You are looking at the short-time Fourier spectrogram of a bearing's acceleration signal. Diagnose the bearing from this image, choosing from: normal, inner_race, outer_race, ball.
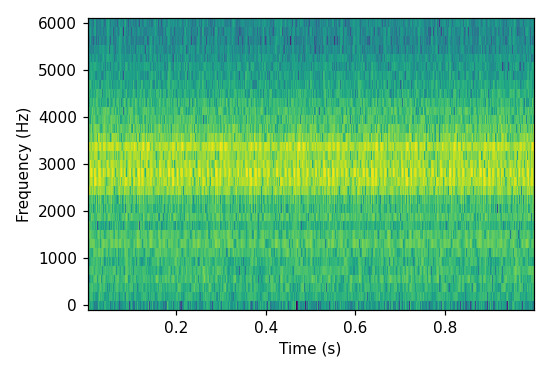
Answer: outer_race